Question: I've just started messing around with UICollectionViews and layouts. I'm wondering how I can accomplish the following:

Tapping on cell located on the 2nd row, middle column would expand that cell into the frame you see as red. Doing this basically switches cells (I guess it can be done this way?) while the other ones reposition themselves with his newly added cell.
Any ideas?
PS: The best way to describe this is the way Twitter #music does the cell animation when tapped.
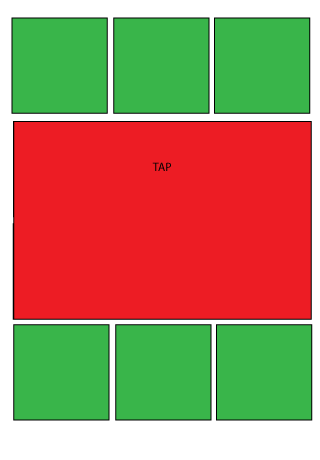
Answer: Have some <URL>
on
> cellForRowAtIndexPath == 4
have the cell look like you want to, set layout, height for this cell too!
just use like it was a normal uiTableView